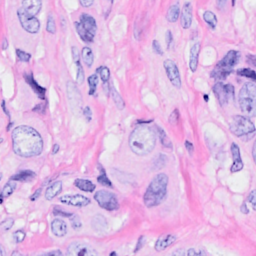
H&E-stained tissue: Breast